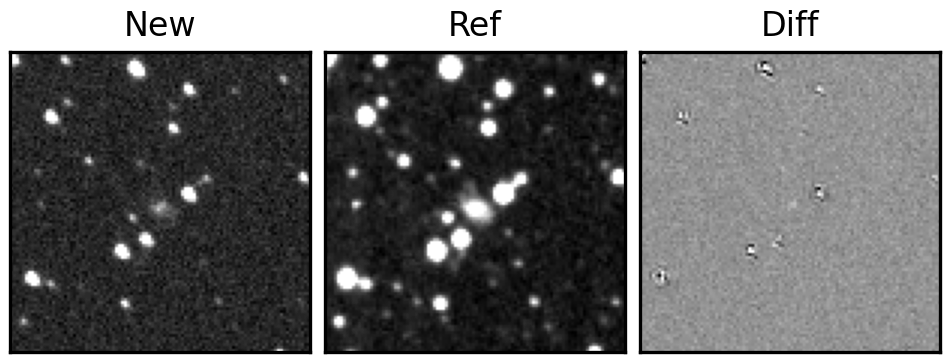
Label: real